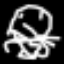
Label: frog